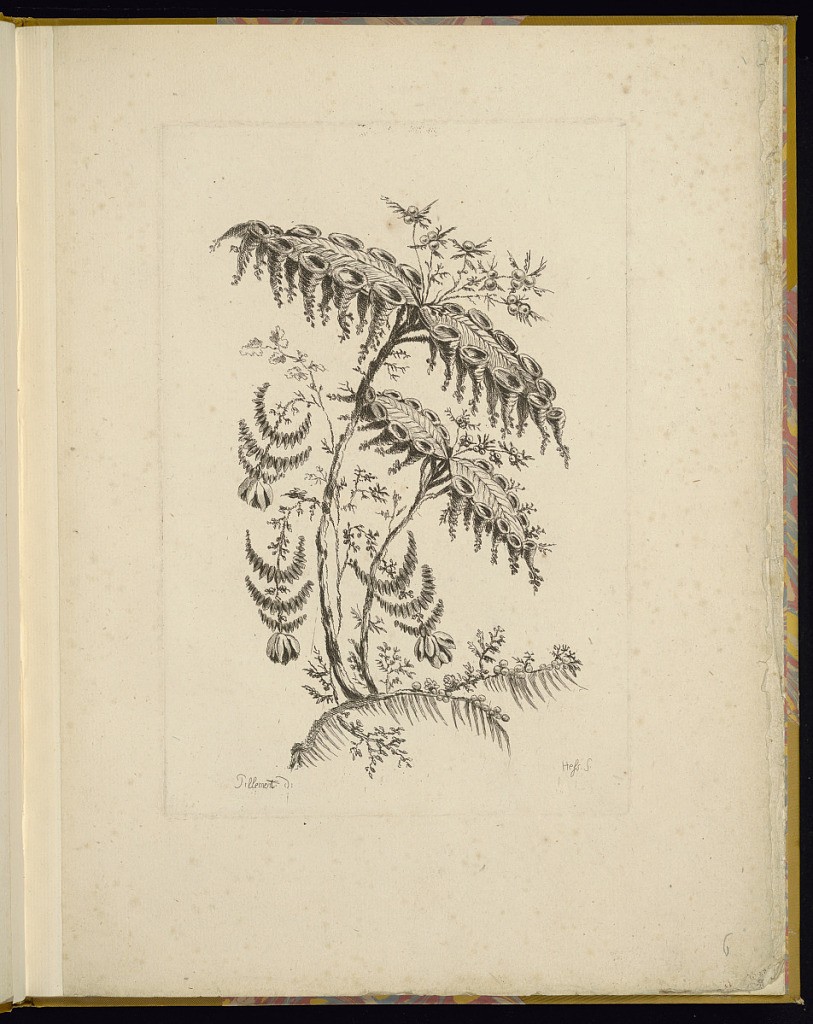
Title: Design for Chinoiserie Flowers
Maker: Jean-Baptiste Pillement, French, 1728–1808
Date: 1765–73
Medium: Etching on laid paper
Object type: Print
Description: Design for fantastical chinoiserie-style flowers from a series of six plates. A variety of differently shaped and sized sprigs of flowers and leaves originating from the same stem. The plate is signed